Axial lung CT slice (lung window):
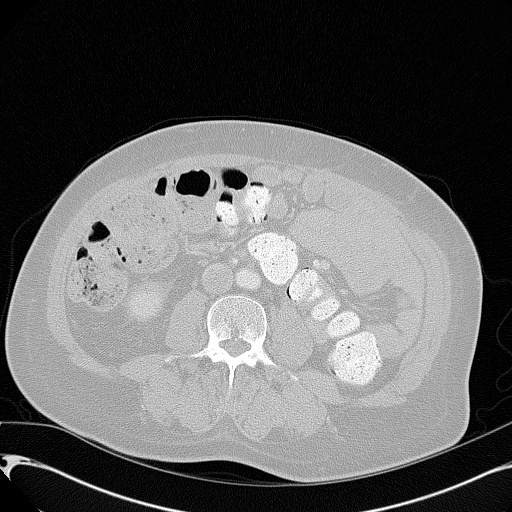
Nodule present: no